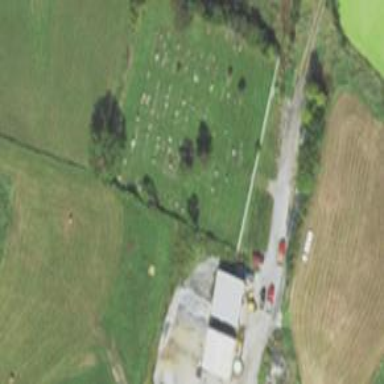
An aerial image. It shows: Cemetery.